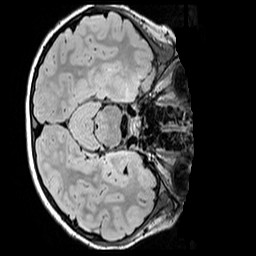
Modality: FLAIR
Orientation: axial
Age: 9
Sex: male
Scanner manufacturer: siemens
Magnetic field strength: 3 T
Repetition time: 5 s
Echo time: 0.388 s